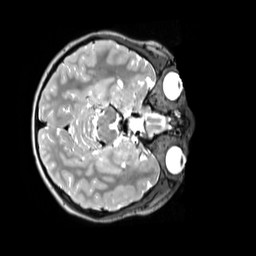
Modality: T2w
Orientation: axial
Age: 10
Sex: male
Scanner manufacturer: siemens
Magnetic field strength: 3 T
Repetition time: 3.2 s
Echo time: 0.408 s